Question: How can I access secrets that are on account B. My buildspec on account A looks this way? When running codebuild project I have an error - Secrets Manager can't find the specified secret.
Plese see a picture attached.

buildspec.yaml
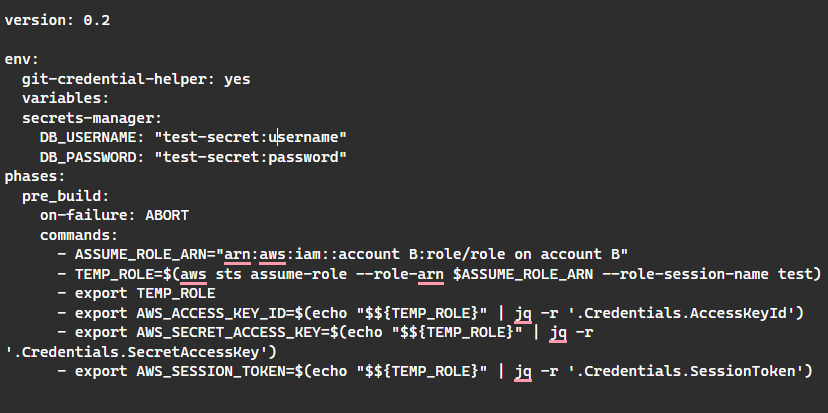
Answer: Issue is solved, you should use arn if this is another account and not a name of a secret.